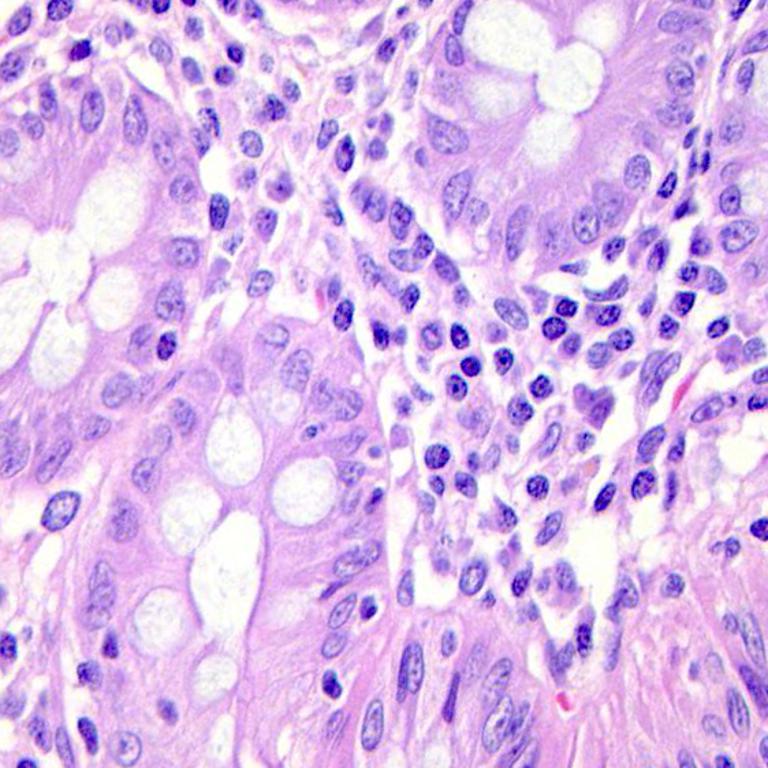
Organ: colon
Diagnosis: benign